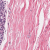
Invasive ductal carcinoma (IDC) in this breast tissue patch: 0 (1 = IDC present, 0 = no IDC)